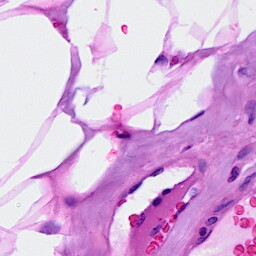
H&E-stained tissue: Breast